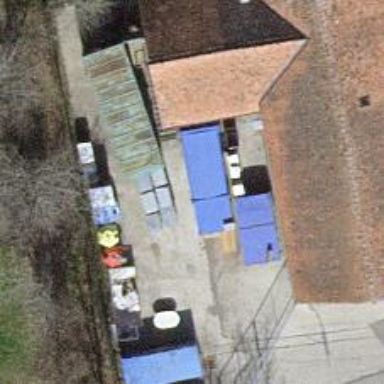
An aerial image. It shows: Recycling centre providing amenities for recycling.